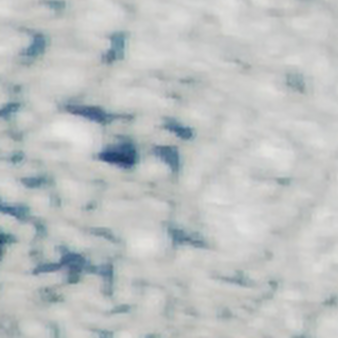
Label: other